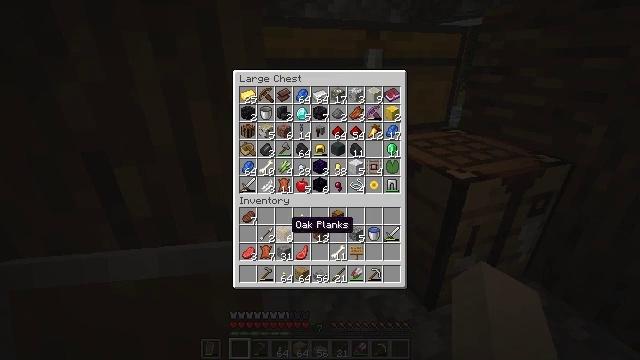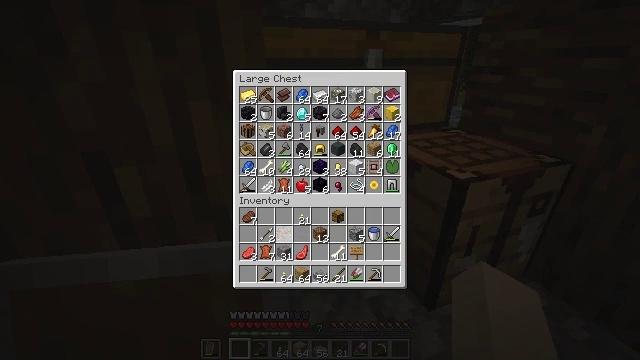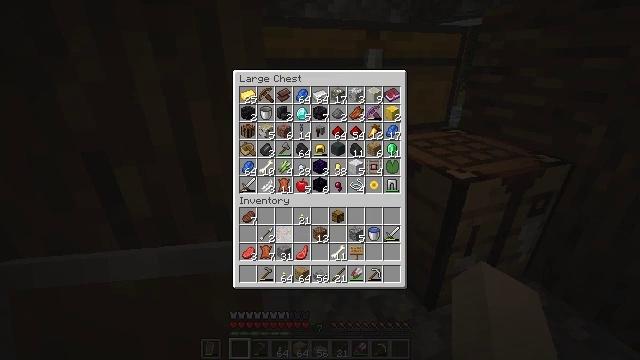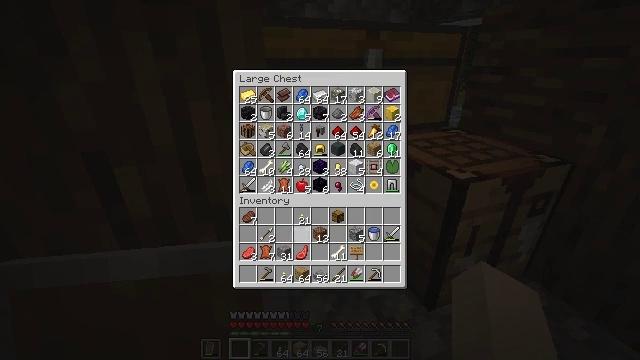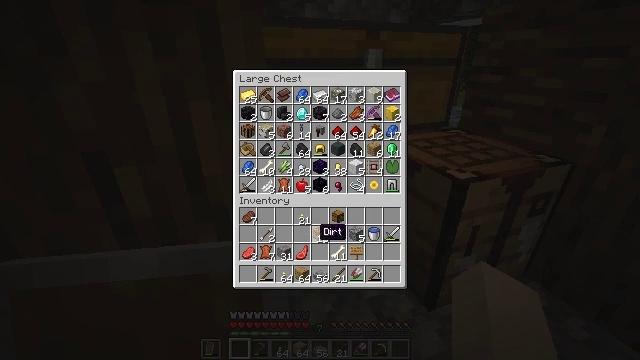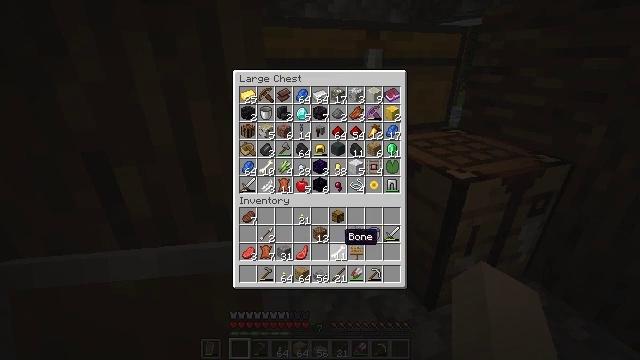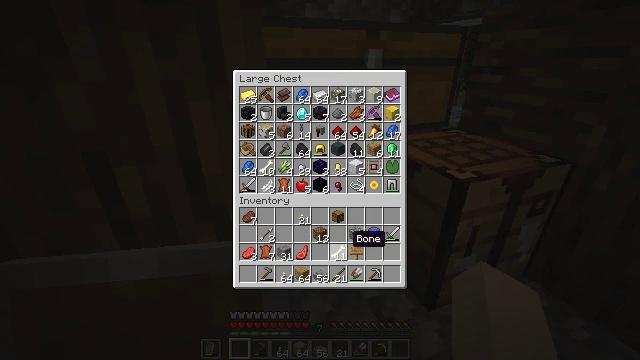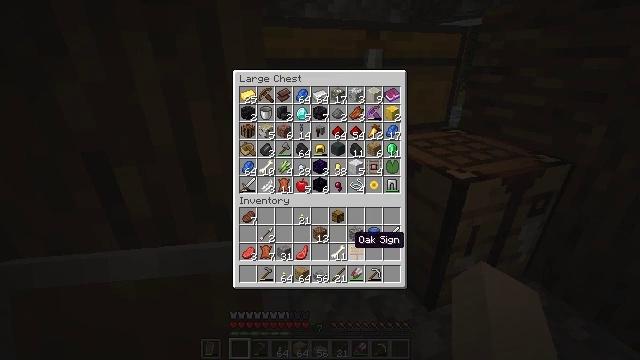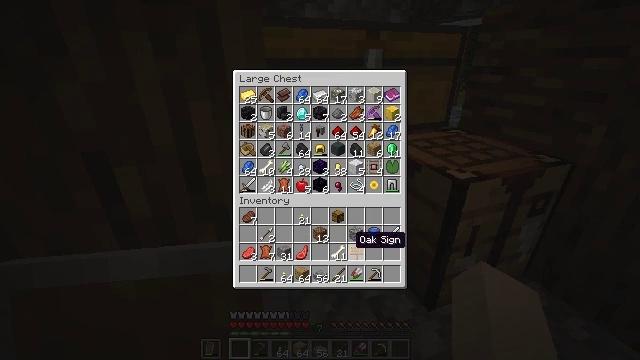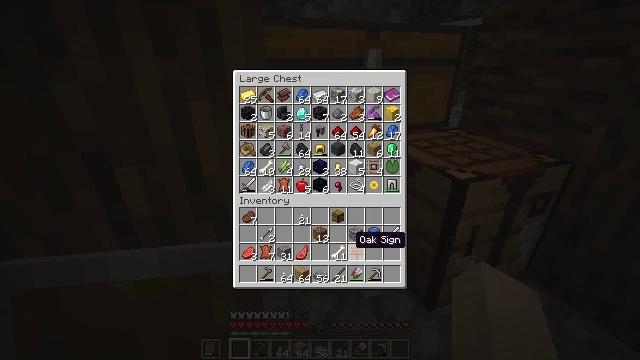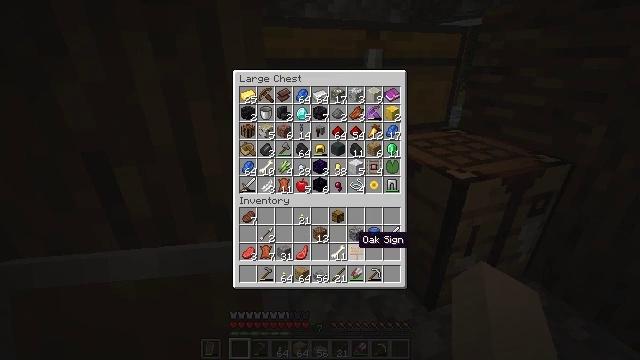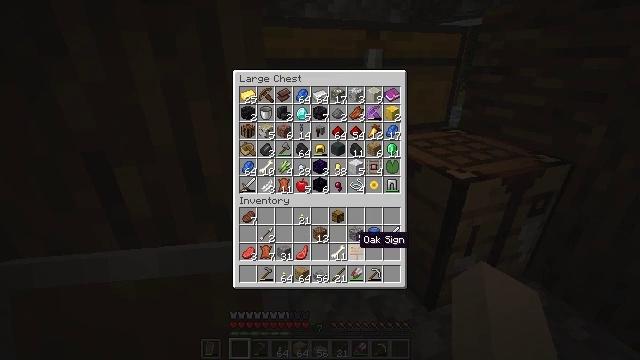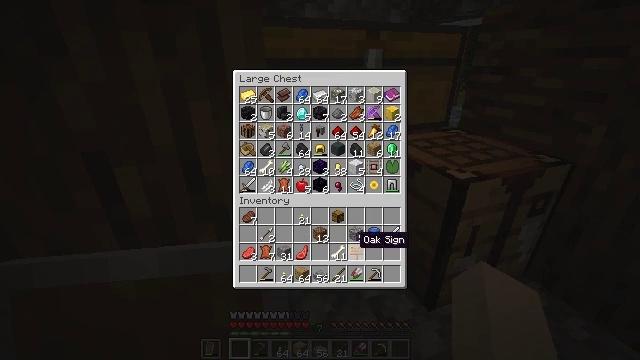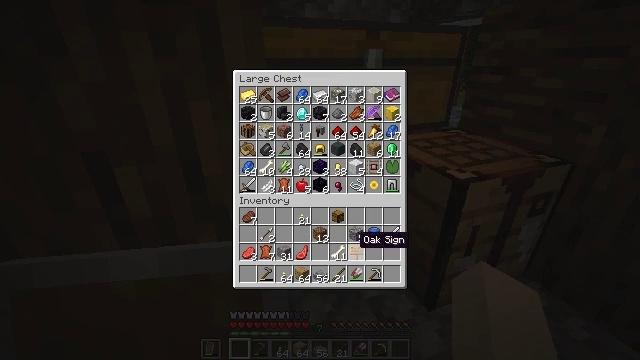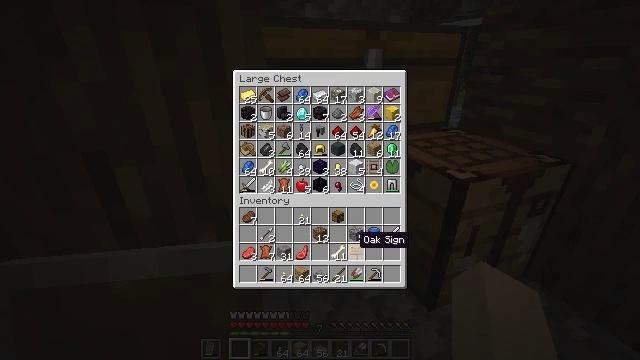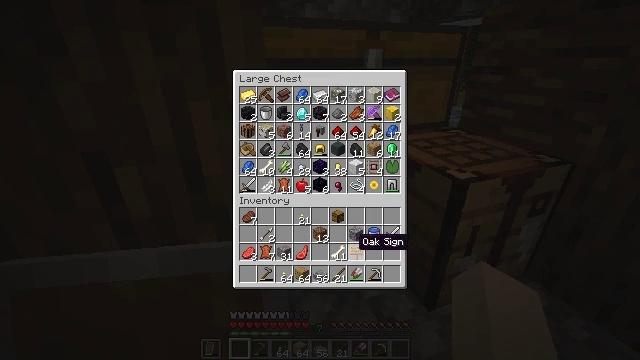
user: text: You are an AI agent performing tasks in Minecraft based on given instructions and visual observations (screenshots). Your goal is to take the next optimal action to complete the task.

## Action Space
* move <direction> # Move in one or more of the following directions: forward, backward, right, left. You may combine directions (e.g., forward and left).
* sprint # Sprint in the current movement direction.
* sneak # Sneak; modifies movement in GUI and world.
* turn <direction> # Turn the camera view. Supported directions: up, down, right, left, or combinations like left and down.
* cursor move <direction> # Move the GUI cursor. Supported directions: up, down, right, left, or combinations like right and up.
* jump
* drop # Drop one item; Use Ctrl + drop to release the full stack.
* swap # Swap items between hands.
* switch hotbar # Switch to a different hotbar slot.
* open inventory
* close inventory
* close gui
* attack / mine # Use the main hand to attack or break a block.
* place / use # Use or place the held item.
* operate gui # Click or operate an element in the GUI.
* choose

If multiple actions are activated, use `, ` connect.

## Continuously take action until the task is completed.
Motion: motion action
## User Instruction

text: Left click on the bell to mine it.
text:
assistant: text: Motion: sneak, use / place
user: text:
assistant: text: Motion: sneak
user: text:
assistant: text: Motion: sneak, turn right
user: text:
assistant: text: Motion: sneak, turn right
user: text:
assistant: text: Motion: sneak, turn right
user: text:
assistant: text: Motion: sneak, turn right
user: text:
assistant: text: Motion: sneak
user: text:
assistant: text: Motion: sneak
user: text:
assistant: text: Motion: sneak
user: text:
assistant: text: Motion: sneak
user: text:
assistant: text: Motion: sneak
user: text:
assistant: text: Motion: sneak, use / place
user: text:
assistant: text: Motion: sneak, use / place
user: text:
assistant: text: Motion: sneak, use / place
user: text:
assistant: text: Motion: sneak
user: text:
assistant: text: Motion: sneak
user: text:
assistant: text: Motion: sneak
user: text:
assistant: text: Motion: sneak
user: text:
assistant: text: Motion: sneak
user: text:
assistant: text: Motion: sneak
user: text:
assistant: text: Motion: sneak
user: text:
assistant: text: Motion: sneak
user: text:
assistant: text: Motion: sneak, use / place
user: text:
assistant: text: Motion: sneak, use / place
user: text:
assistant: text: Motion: sneak
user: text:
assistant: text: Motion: sneak
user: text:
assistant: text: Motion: sneak
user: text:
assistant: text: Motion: sneak
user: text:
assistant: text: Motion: sneak
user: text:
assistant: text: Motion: sneak